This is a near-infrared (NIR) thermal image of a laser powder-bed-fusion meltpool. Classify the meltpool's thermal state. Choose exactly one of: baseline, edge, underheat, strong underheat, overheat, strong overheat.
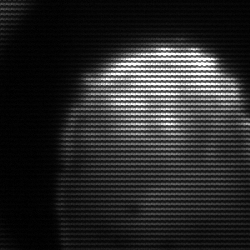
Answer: edge